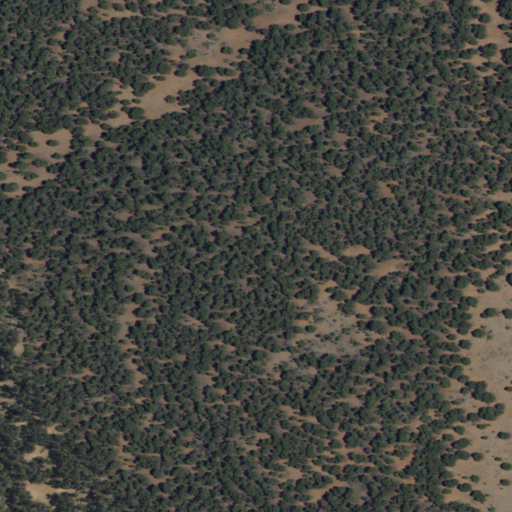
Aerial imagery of mountain in New Mexico named Mesa de la Vereda Piedra Blanca containing evergreen forest, shrub, and grassland